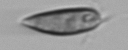
Label: Prorocentrum_triestinum